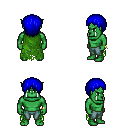
a pixel art fantasy rpg character, male body template, orc, green skin, green tattered cape, teal pants, blue plain hairstyle, bracelets, four views (front, back, left, right), 2x2 character sprite sheet, small pixel art, hard edges, no anti-aliasing